Interaction volume radius: 10 \u00c5
Interaction volume height: 10 \u00c5
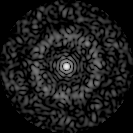
Disorder parameter: 0.8725